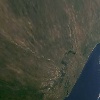
Label: land